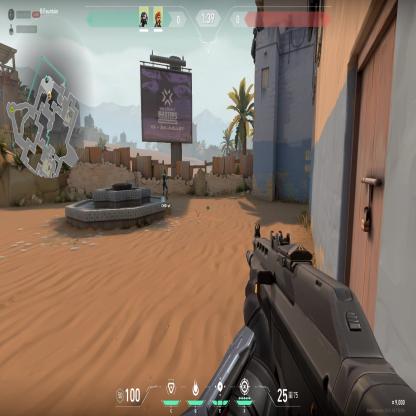
Label: teammate